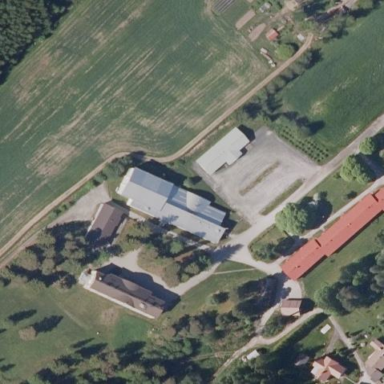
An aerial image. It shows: School.